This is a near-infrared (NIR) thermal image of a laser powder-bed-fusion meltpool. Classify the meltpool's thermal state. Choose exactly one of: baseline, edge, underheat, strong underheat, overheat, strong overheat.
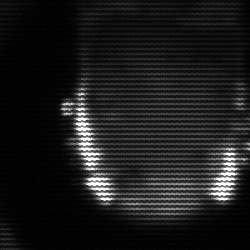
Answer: baseline